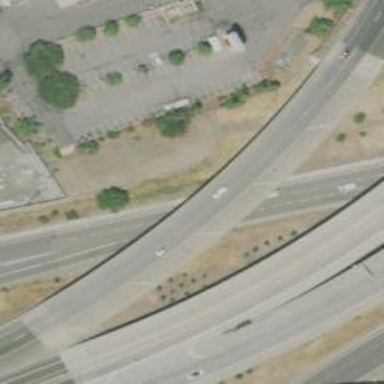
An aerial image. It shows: Motorway junction.